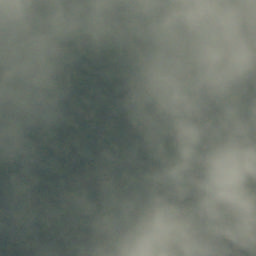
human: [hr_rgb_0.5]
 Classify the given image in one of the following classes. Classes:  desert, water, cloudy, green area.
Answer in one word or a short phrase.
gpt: cloudy